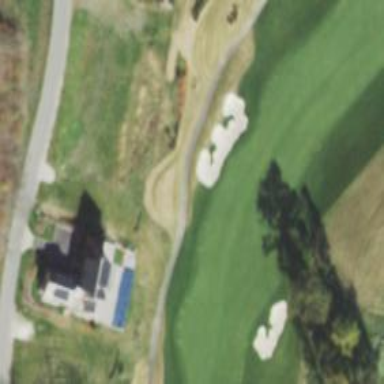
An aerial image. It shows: Path for both roads and golfers.